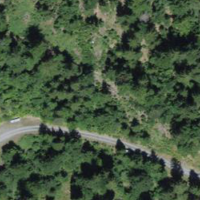
EUNIS habitat code: 43
Species observed at this site:
Saponaria ocymoides